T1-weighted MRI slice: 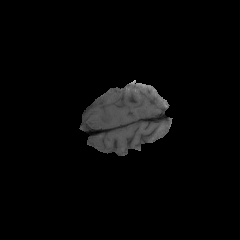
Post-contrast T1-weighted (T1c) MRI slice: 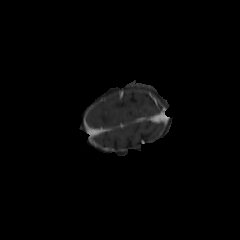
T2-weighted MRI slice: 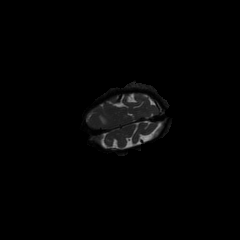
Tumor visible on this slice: yes